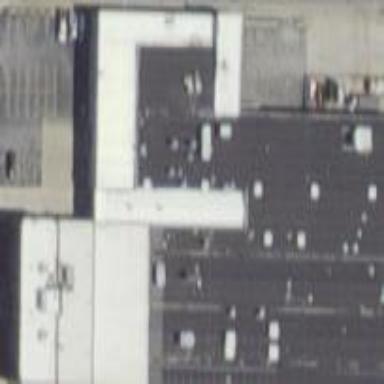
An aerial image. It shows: Industrial building.